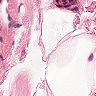
Metastatic tissue present: no